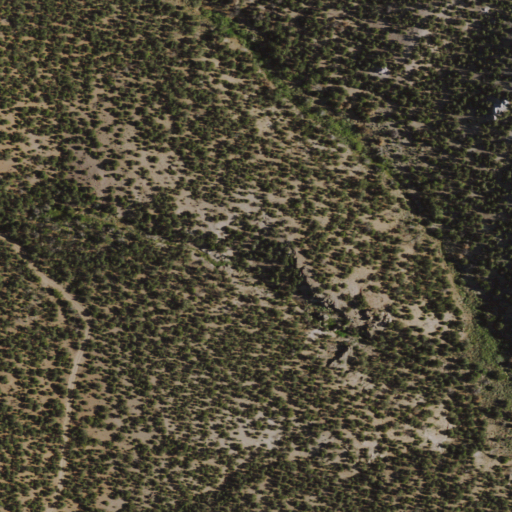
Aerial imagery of valley in Nevada named Mulligan Canyon containing only evergreen forest